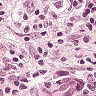
Metastatic tissue present: yes